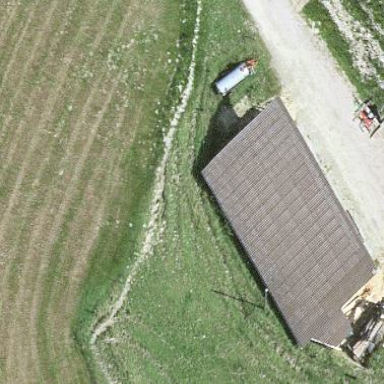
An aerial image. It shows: Shed building.